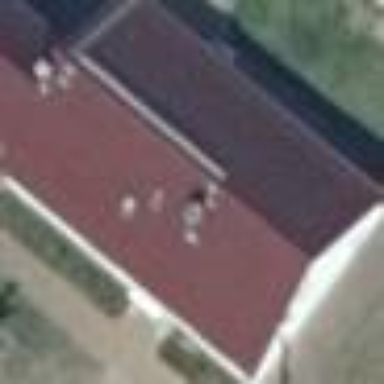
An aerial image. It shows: House with gabled roof oriented along the building.